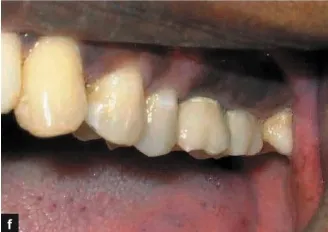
Post-operative photograph and radiograph.
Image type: medical_photograph (other_medical_photograph)